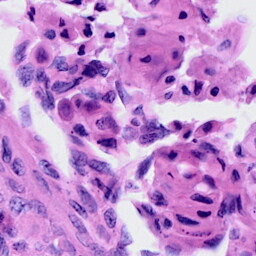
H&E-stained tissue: Cervix